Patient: sex M, age 62
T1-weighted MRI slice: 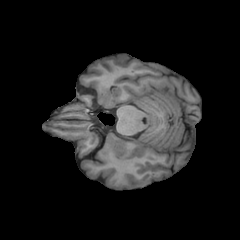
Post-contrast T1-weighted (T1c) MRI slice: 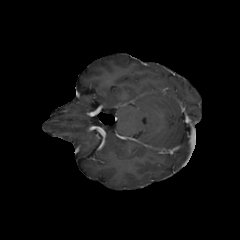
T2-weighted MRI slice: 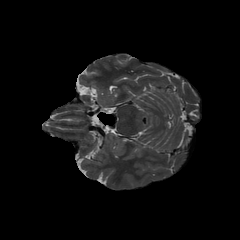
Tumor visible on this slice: no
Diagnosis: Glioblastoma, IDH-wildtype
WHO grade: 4